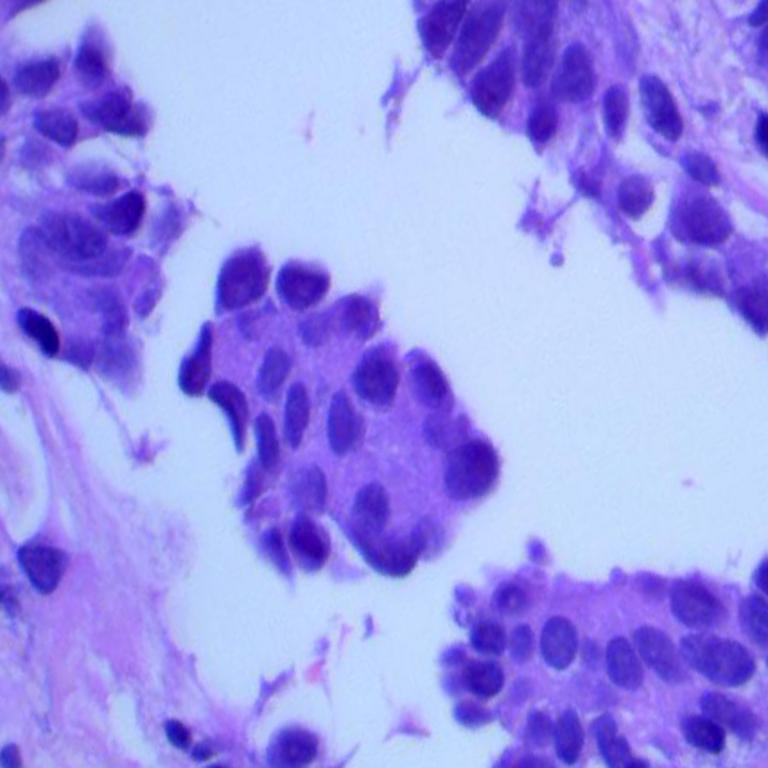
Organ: lung
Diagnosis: adenocarcinomas